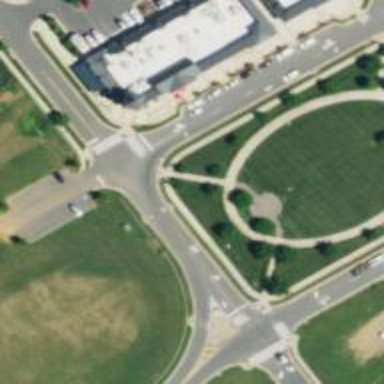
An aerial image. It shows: Marked crossing on footway.